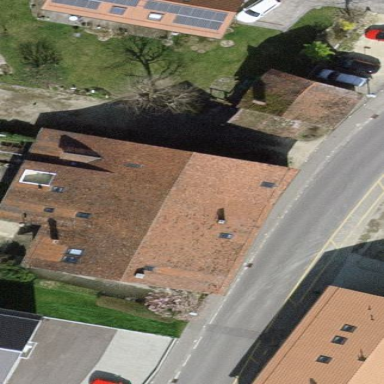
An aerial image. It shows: Farm building.